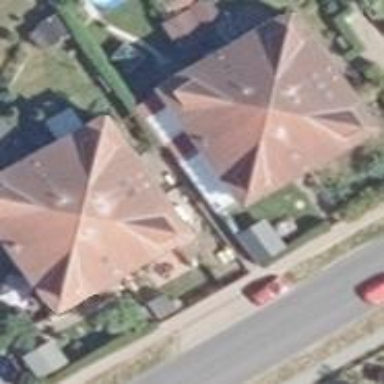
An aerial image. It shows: Residential building with pyramidal roof made of red roof tiles. The building itself is white in color.